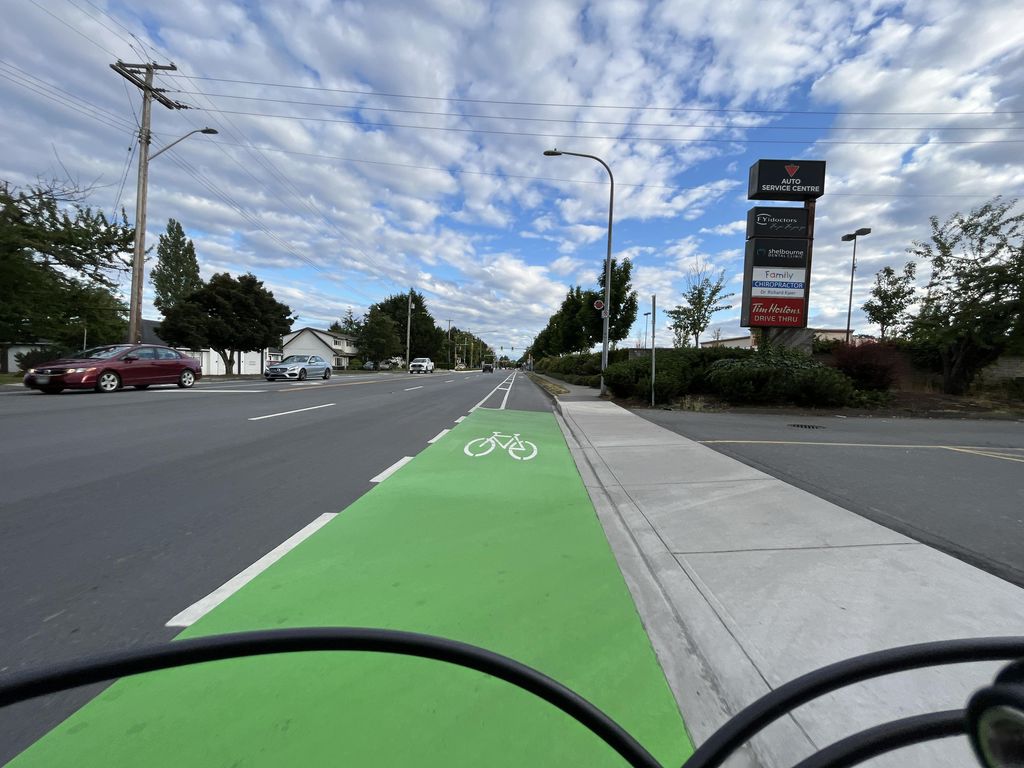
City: victoria